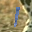
Label: 1